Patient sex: M
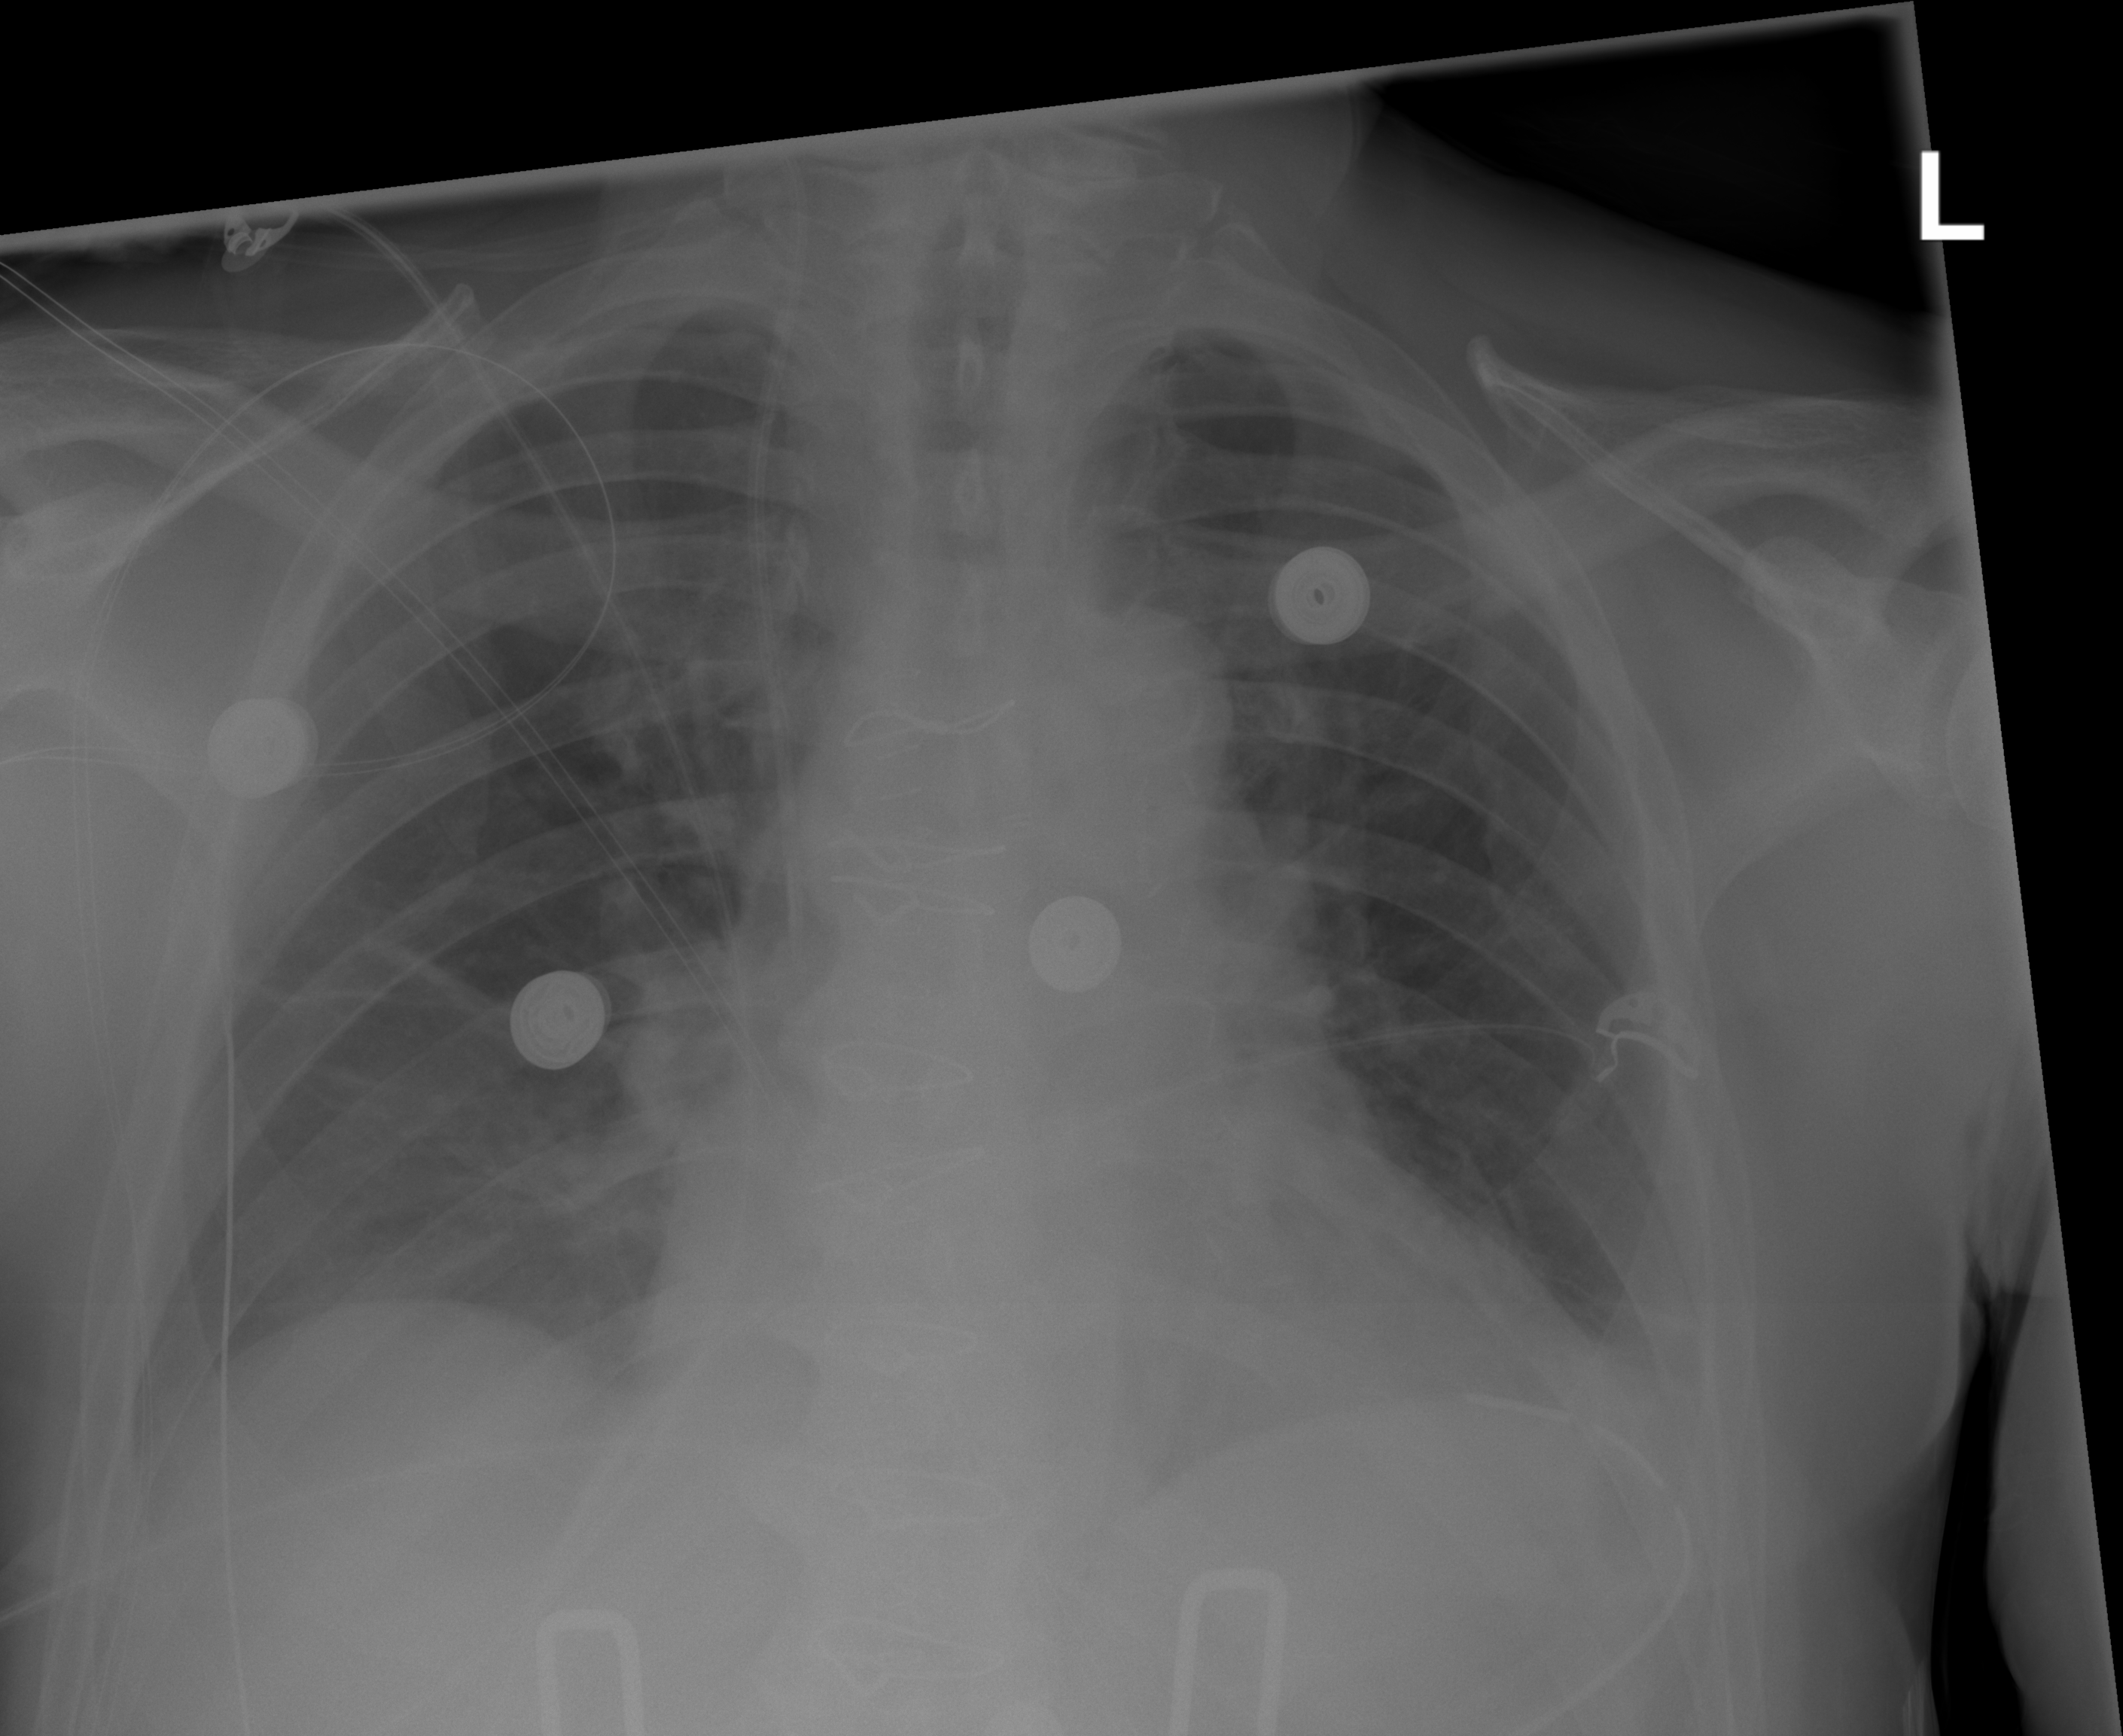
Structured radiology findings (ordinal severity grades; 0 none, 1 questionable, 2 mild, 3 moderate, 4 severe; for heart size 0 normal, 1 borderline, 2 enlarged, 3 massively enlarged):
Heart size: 0
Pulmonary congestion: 0
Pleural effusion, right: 0
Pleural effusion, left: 0
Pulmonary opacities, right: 0
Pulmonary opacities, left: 0
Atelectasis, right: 1
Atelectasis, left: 2